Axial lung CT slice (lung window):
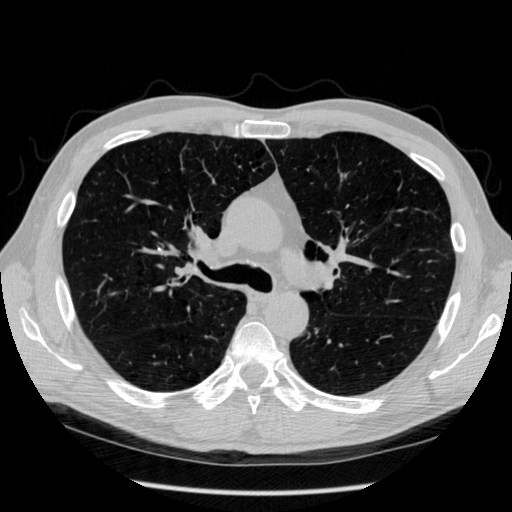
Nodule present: no